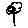
Label: flower